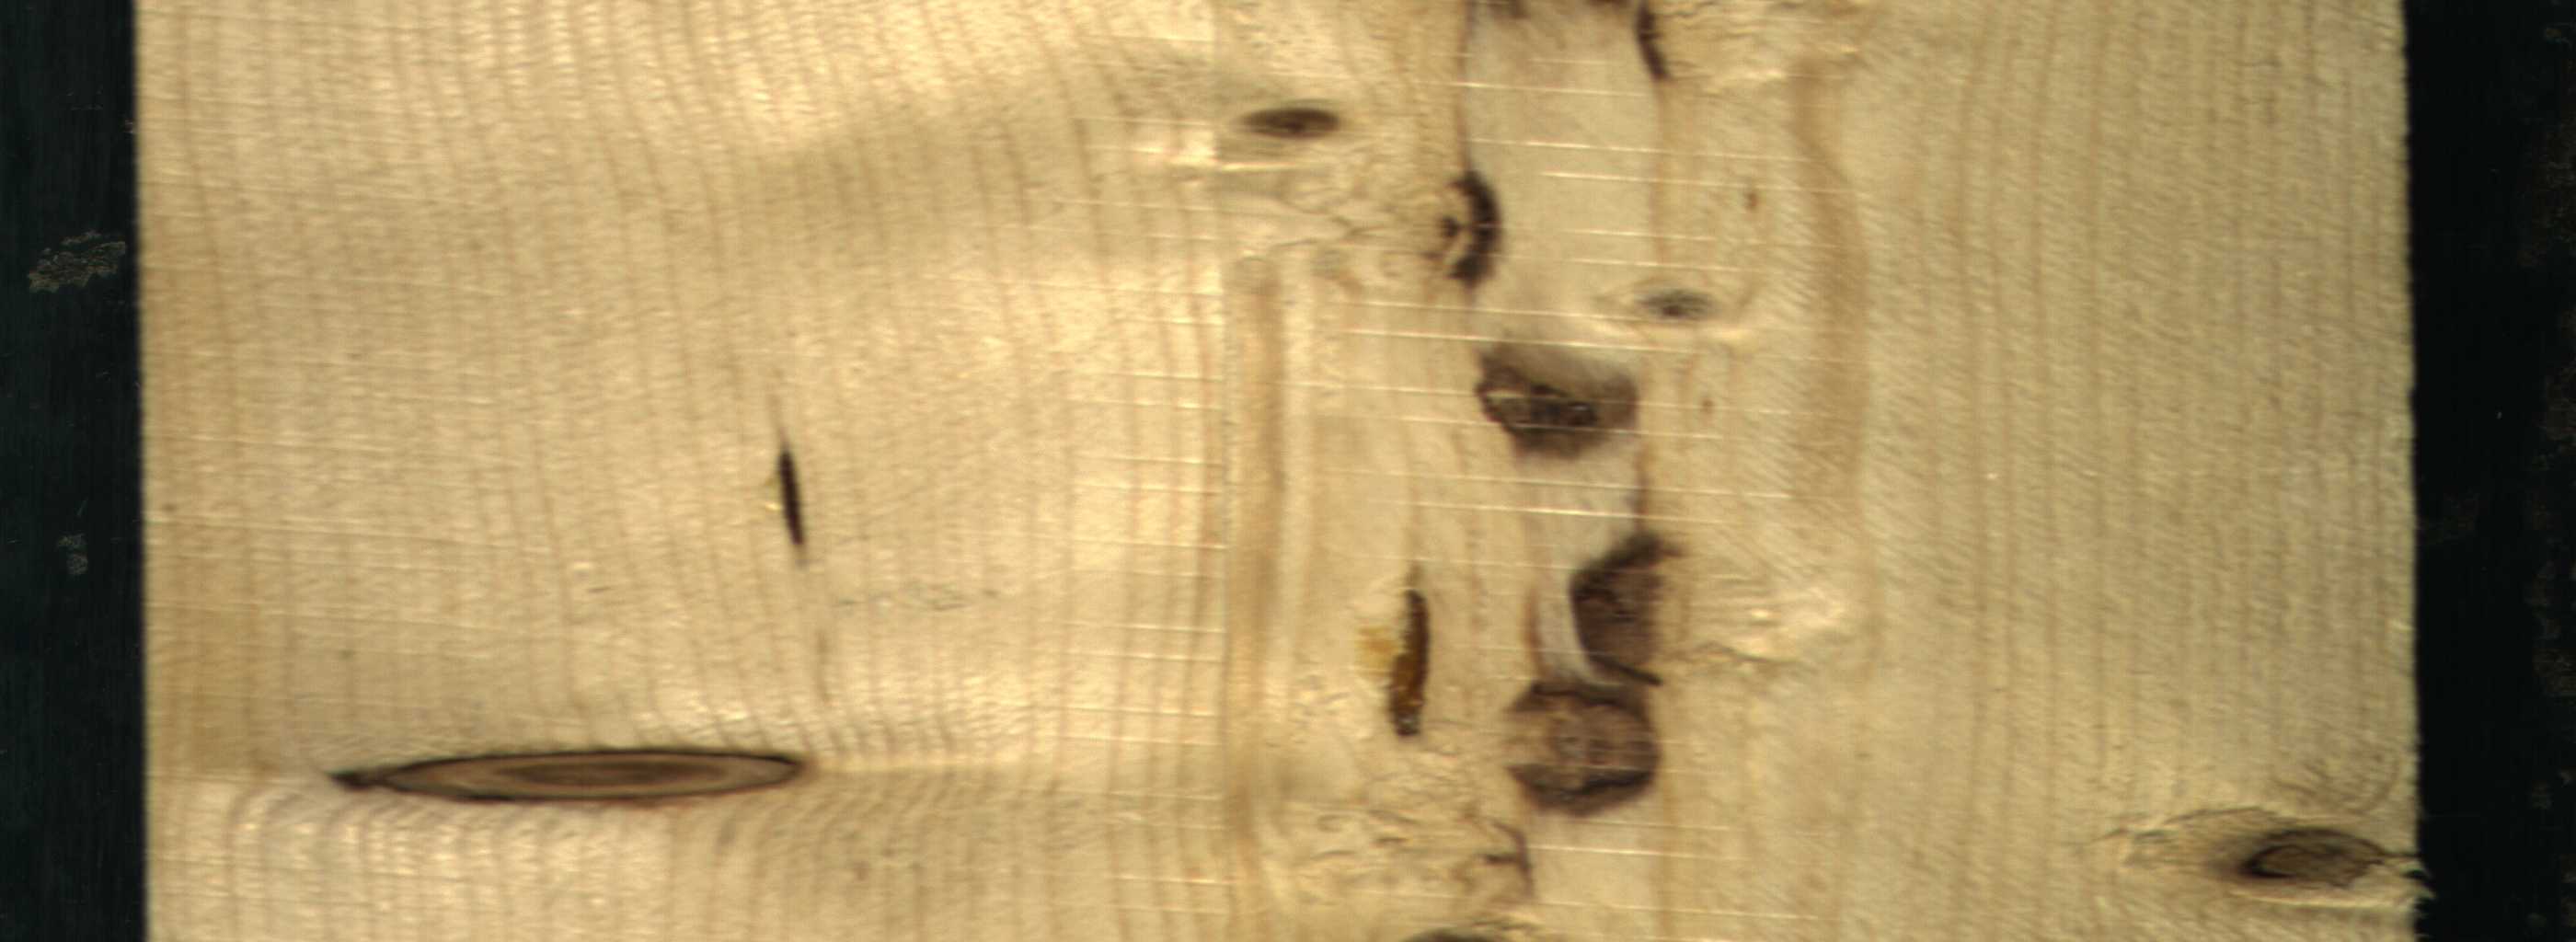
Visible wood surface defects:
resin
resin
resin
Dead_Knot
Dead_Knot
Dead_Knot
Dead_Knot
Dead_Knot
Live_Knot
Live_Knot